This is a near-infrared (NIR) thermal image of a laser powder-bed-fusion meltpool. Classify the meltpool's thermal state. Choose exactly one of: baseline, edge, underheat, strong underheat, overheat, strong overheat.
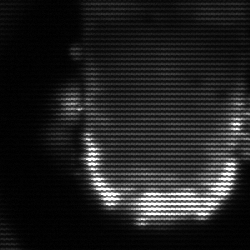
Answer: baseline